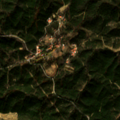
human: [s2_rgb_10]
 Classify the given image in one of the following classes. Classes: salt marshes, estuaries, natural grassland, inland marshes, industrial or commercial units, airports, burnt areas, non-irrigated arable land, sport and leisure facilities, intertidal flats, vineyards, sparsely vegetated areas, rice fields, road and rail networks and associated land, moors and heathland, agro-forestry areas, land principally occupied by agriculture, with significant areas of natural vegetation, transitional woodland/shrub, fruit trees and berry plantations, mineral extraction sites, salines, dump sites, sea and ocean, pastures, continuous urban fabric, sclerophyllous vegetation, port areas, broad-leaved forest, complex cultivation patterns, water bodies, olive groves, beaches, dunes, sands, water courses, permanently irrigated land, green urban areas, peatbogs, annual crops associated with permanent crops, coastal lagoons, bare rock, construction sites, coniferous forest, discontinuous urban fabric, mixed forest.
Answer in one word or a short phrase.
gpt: annual crops associated with permanent crops, transitional woodland/shrub